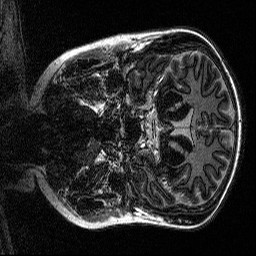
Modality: MP2RAGE
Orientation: coronal
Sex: female
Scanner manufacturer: siemens
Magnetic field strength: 3 T
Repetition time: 5 s
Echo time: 0.00292 s